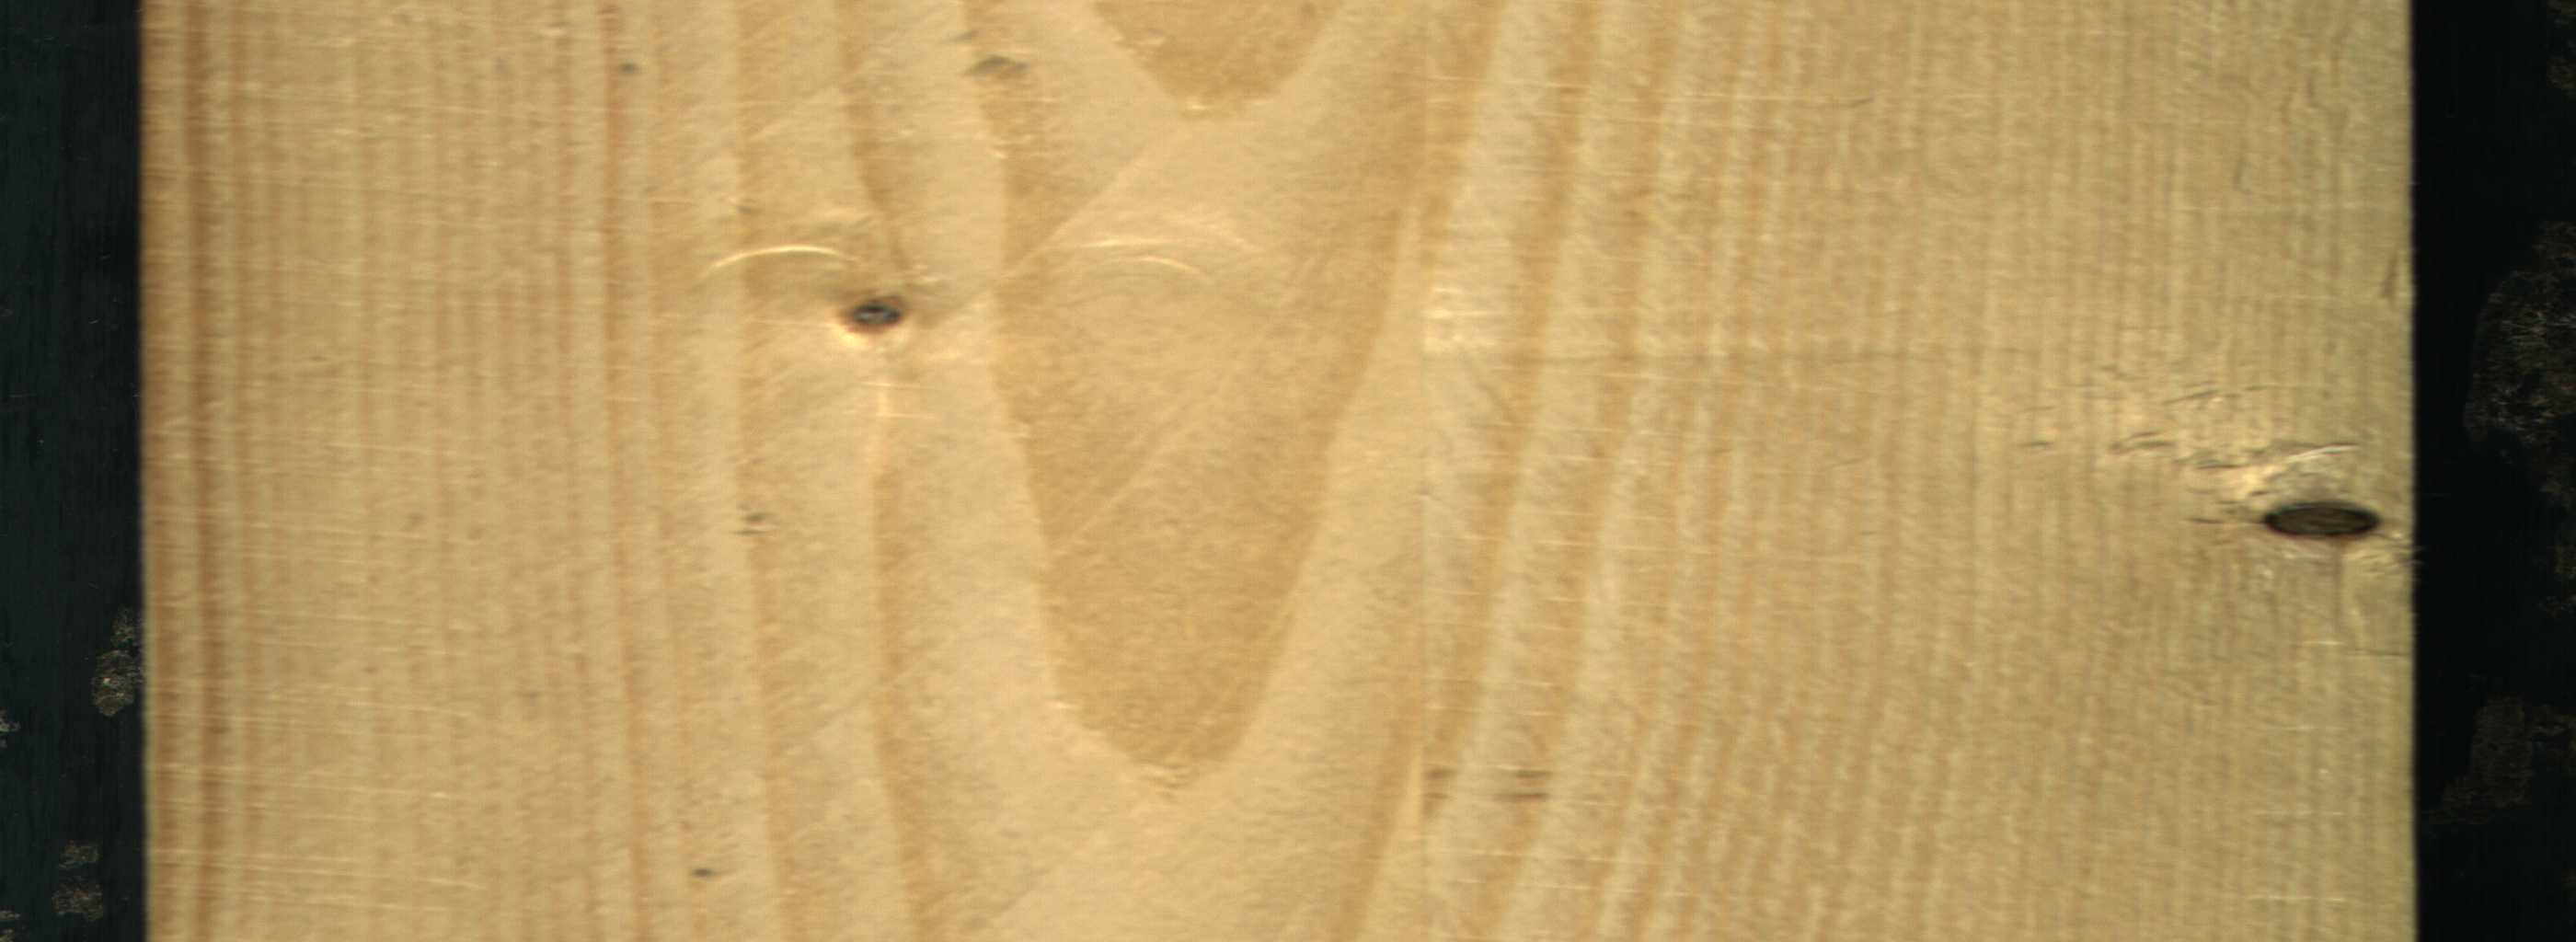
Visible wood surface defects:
Dead_Knot
Live_Knot